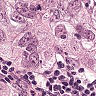
Metastatic tissue present: yes